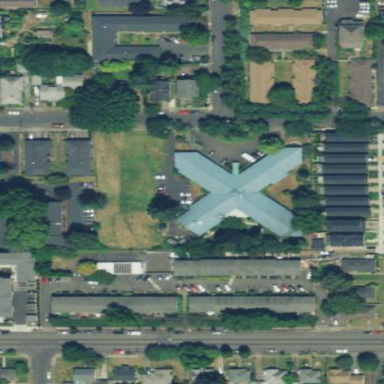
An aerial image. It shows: Nursing home.